Question: Trying to find a simple solution to getting my radio buttons on a select page, to display as images rather than the basic circle thing.
Here's the code that outputs each 'radio' button:
'''
foreach ($context['icons'] as $icon)
echo '<input type="radio" name="icon" value="', $icon['value'], '"', $icon['value'] == $context['icon'] ? ' checked="checked"' : '', ' /><img src="', $icon['url'], '" alt="', $icon['name'], '" title="', $icon['name'], '" />';
'''
The current output displays each image aside the radio button, which isn't the desired result:

As you can tell, it is for a forum (Simple Machines) and I am yet to find a solution or decent help with this. I'm after something easy to implement, and most likely jQuery oriented.
If you could help, I would appreciate it.
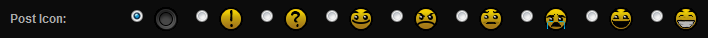
Answer: # check this shniz out
<URL>
I think it will help you out
# or
'''
<input type='checkbox' name='thing' value='valuable' id="thing"/><label for="thing"></label>
'''
'''
input[type=checkbox] {
display:none;
}
input[type=checkbox] + label
{
background: #999;
height: 16px;
width: 16px;
display:inline-block;
padding: 0 0 0 0px;
}
input[type=checkbox]:checked + label
{
background: #0080FF;
height: 16px;
width: 16px;
display:inline-block;
padding: 0 0 0 0px;
}
'''